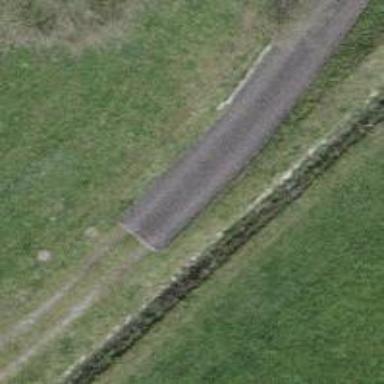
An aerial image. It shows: Track with grade3 tracktype.